Question: I have a 128-bit string, and my supervisor has asked me to represent those 128 bits as a polynomial. This is a scan of the paper he was writing on:

His idea is, since we are eliminating the 0s from these bits, we will be able to perform the next operations (most of which are XOR between the bits/polynomials) much faster than if we worked on all bits.
I understand what the requirement is, and I can do it on paper, and also in the application. But my way will not achieve his goal, which is improving the performance. He actually said that there are libraries already that do this, but unfortunately I couldn't find any. The only thing I found was a Polynomial class that evaluates polynomials, which is not what I want.
So do you guys know how can I implement this to improve the performance? Any code/snippets/articles is very much appreciated.
The application is written in Java, if that makes any difference.
Thanks,
Mota
My supervisor says that this <URL> will do the task. I couldn't though figure out how it works and how it will do this.
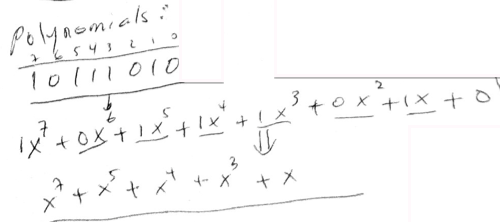
Answer: Is your supervisor familiar with a <URL>? 128 bits is 16 bytes, which could be stored as 2 'longs'. However, using a BitSet, you won't need to worry about dealing with the combination of 2 'longs'. BitSet also provides methods for all the common bit operations. I think you'd be pretty hard-pressed to find a better solution than this.
The polynomial approach is a pretty cool idea, but I think it's more theoretical than practical.